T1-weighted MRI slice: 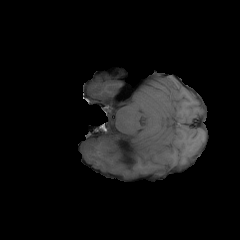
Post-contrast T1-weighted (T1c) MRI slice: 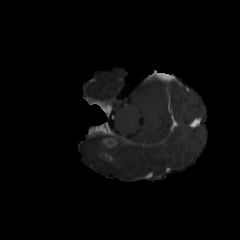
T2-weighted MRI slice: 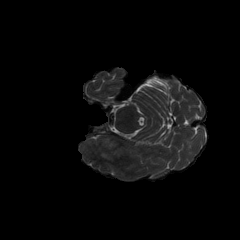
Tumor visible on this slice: yes